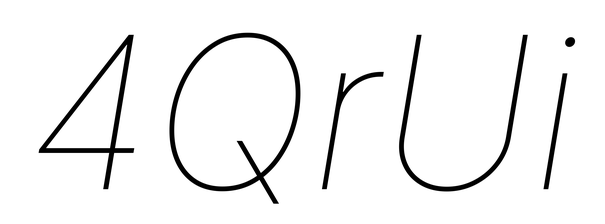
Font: Inter-Italic_Thin_Italic